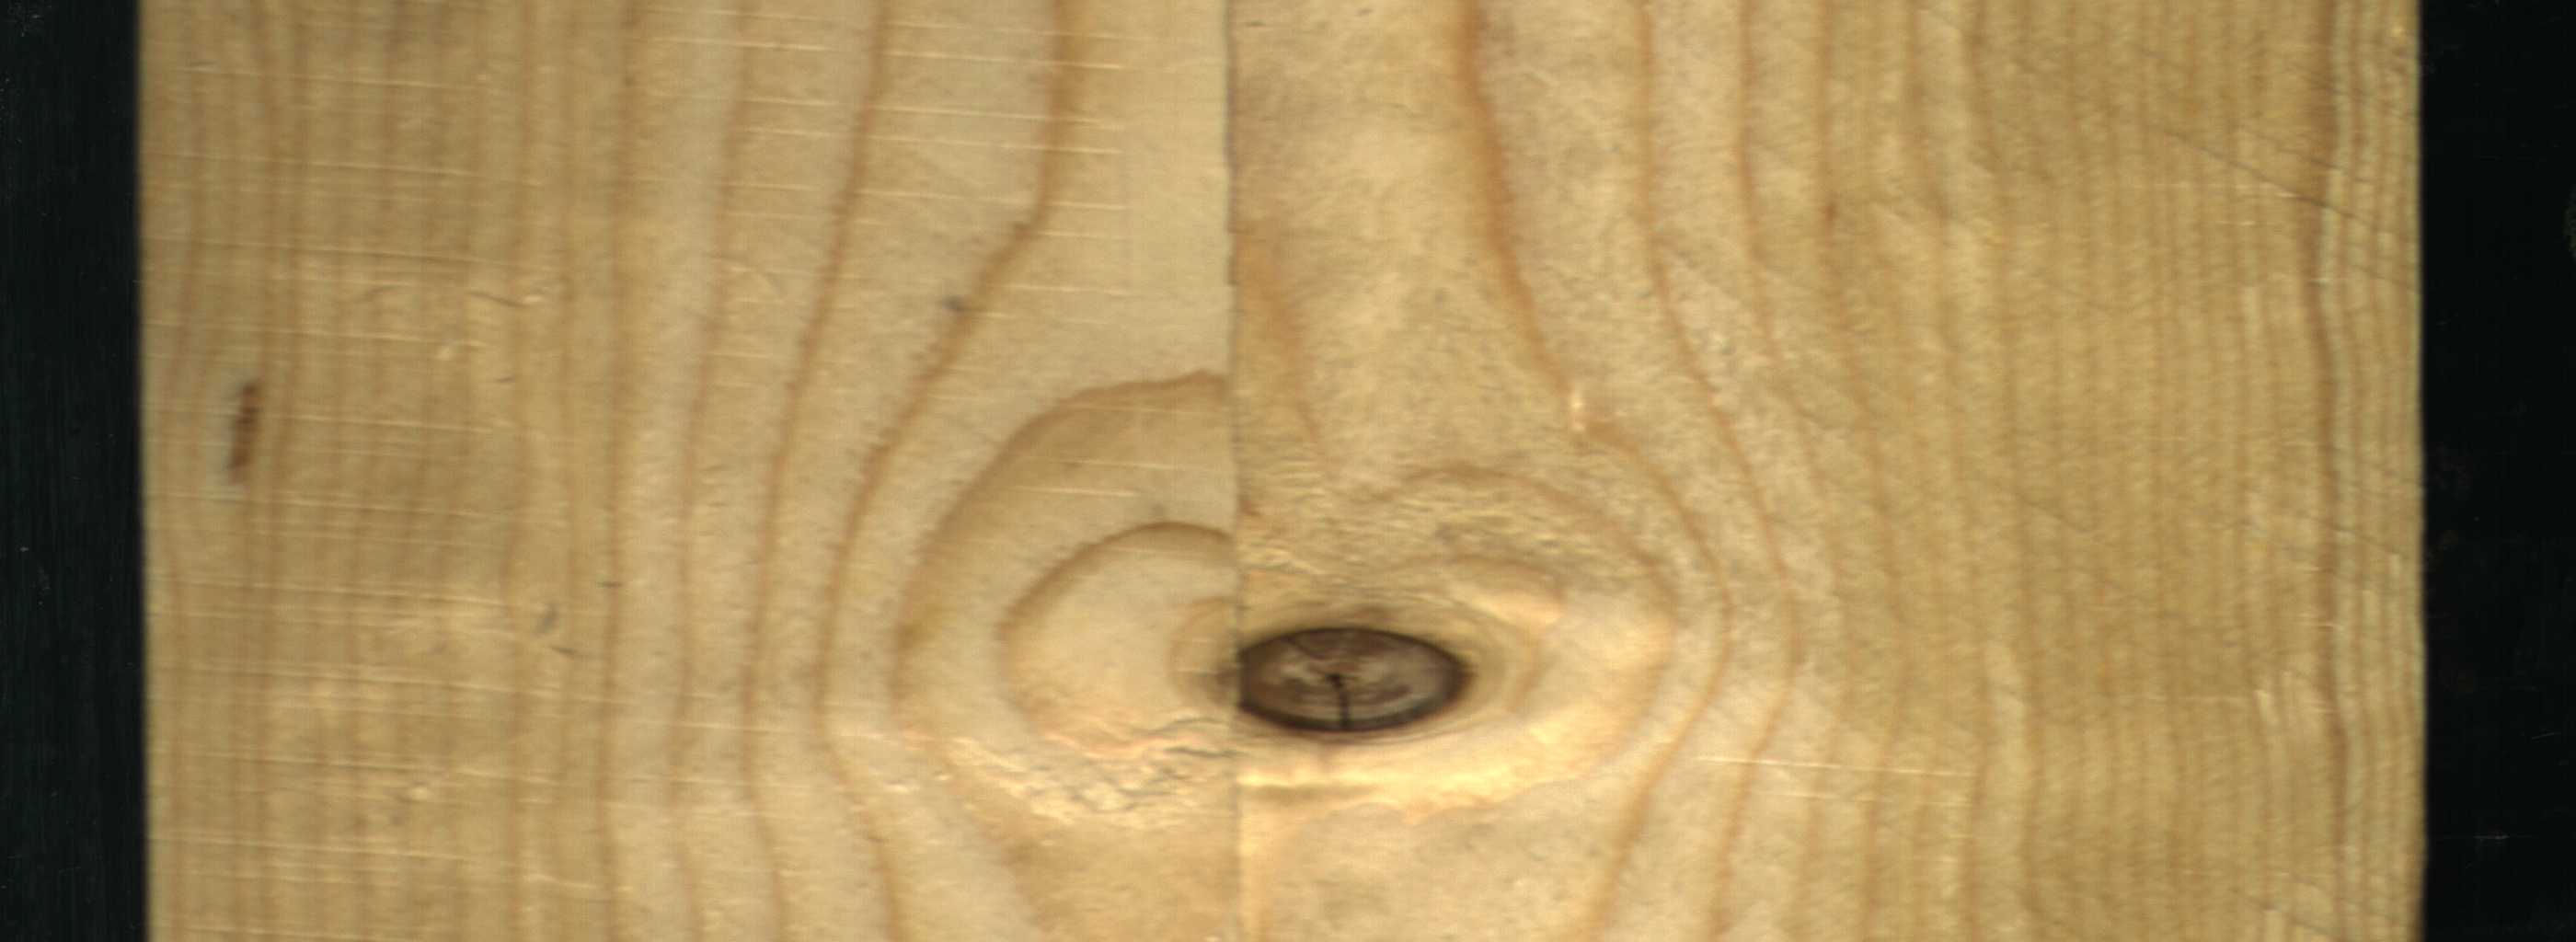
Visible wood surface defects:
resin
Live_Knot